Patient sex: F
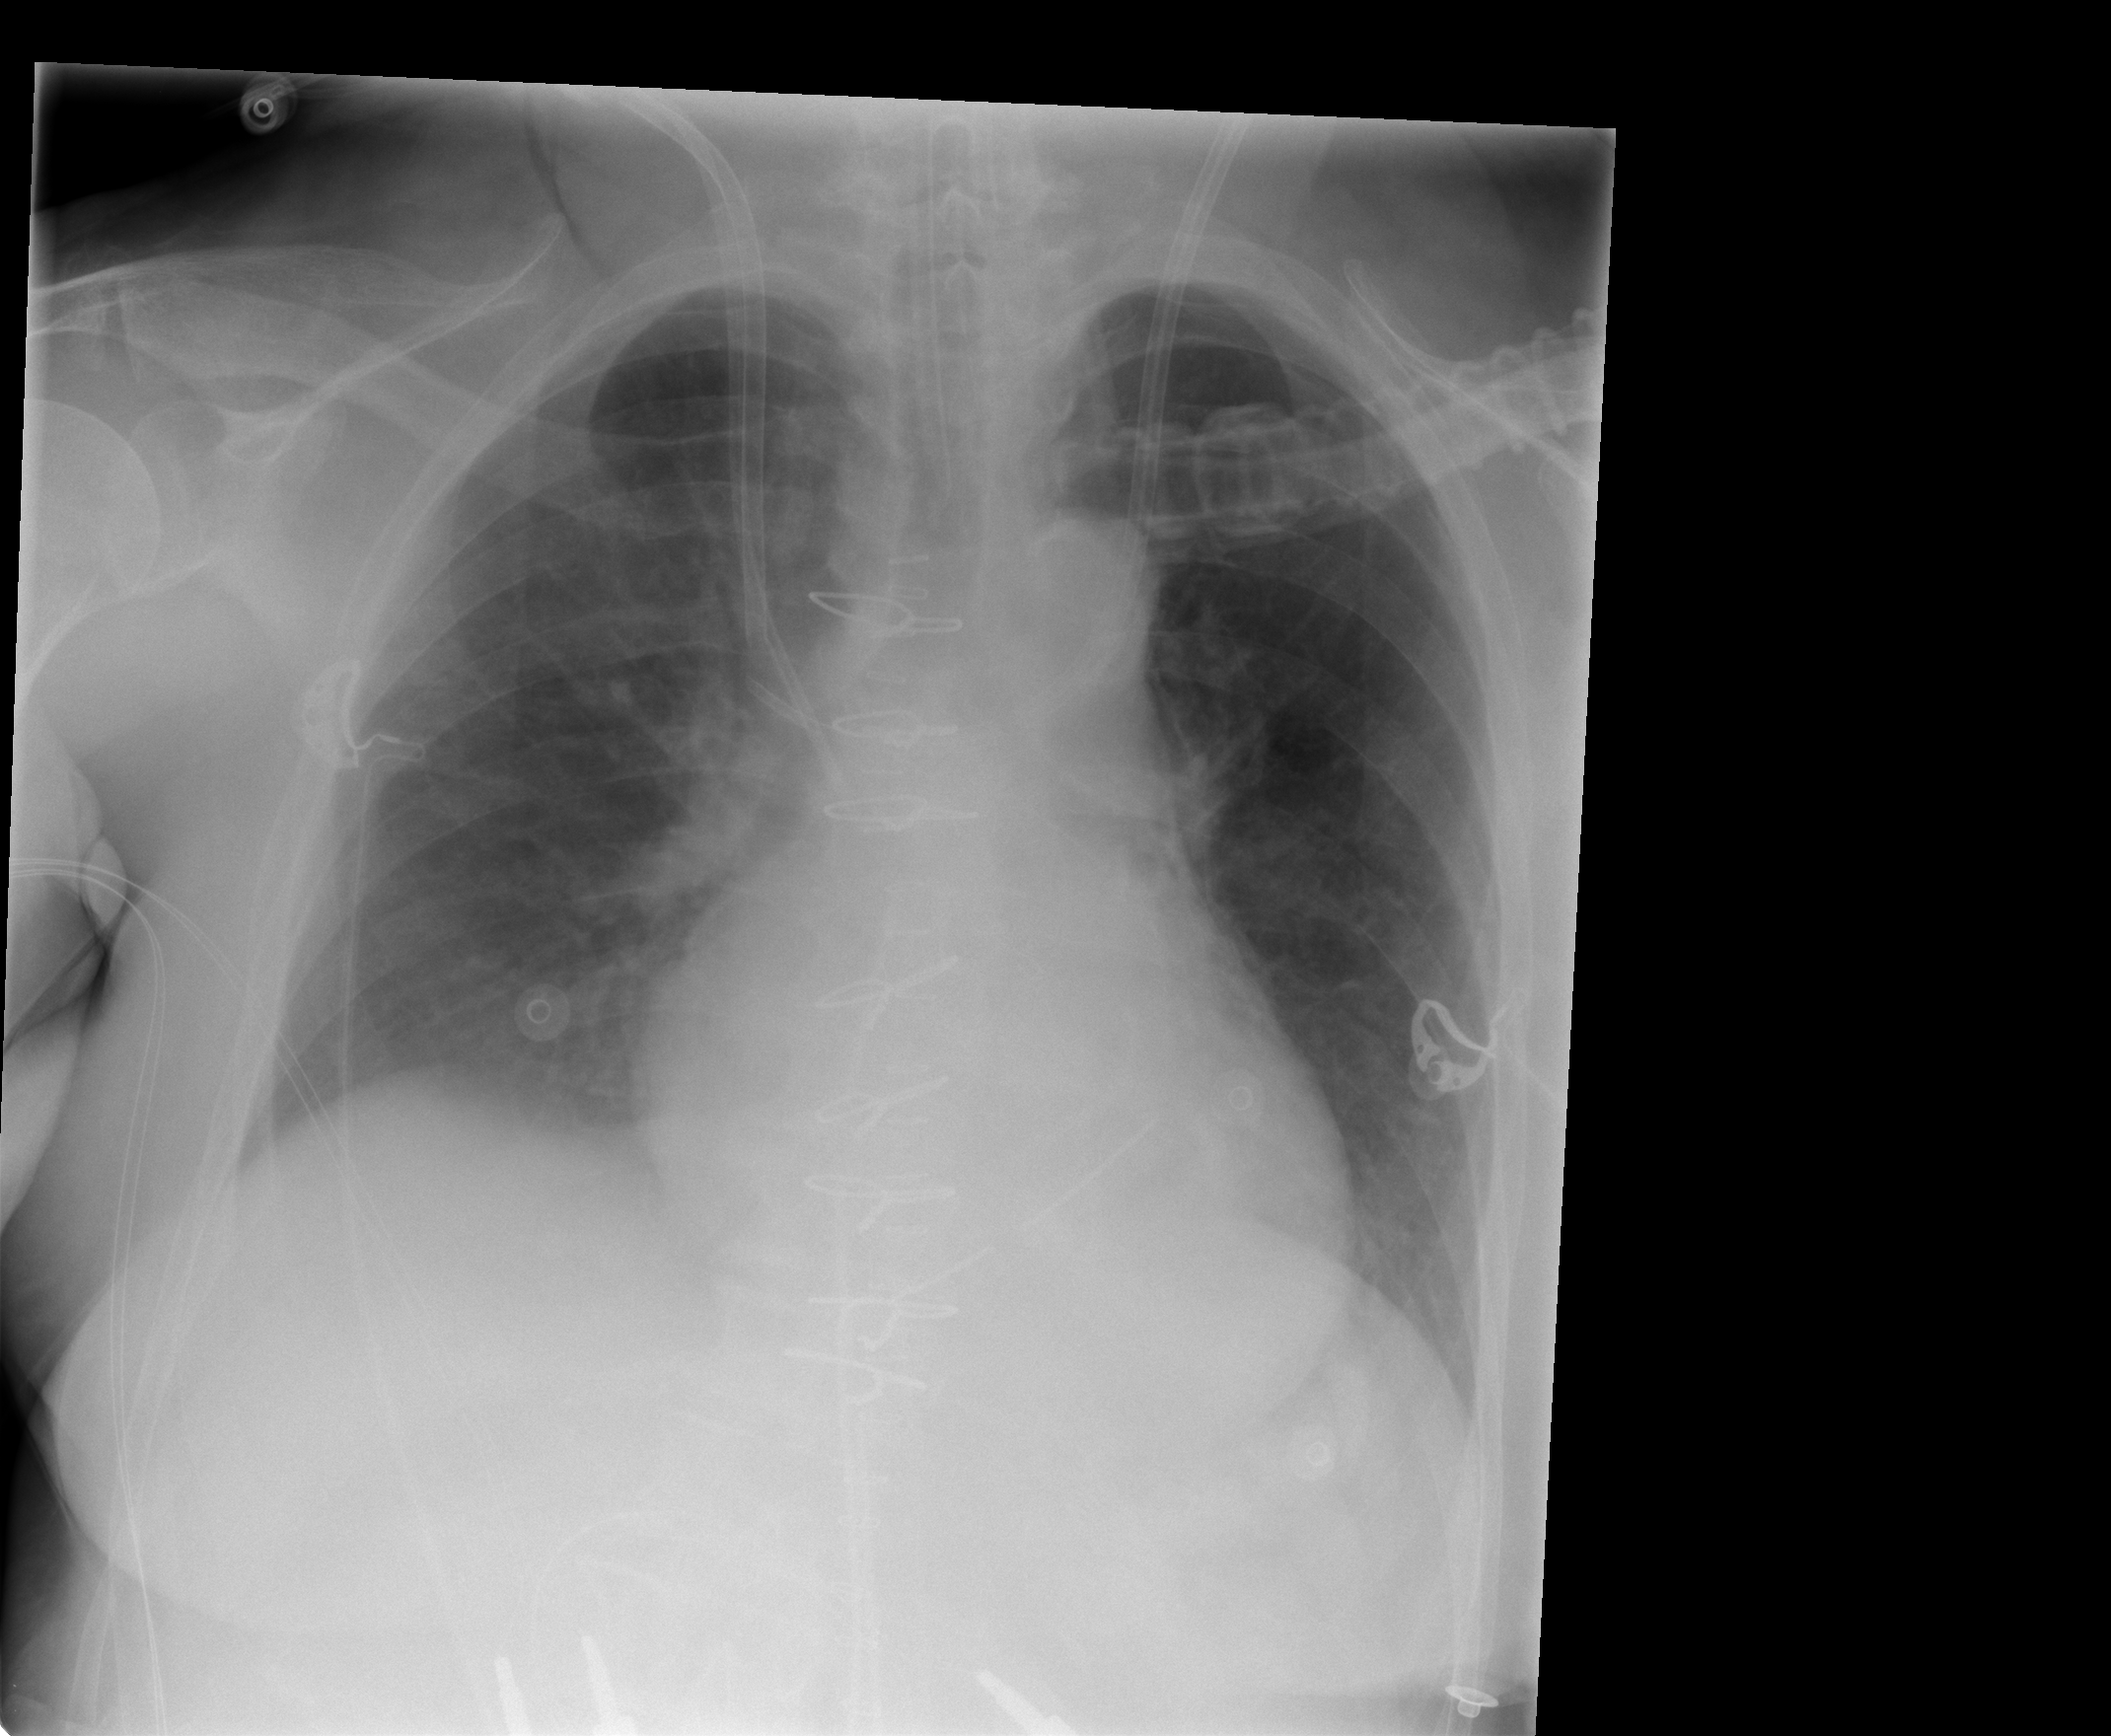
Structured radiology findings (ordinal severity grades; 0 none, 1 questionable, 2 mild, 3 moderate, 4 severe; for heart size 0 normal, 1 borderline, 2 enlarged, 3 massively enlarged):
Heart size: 1
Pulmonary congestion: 2
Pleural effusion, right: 0
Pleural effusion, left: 0
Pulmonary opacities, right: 0
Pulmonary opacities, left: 0
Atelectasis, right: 0
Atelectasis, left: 0